Aerial crown-view tile of a tropical tree (Barro Colorado Island, Panama), acquired 20240611:
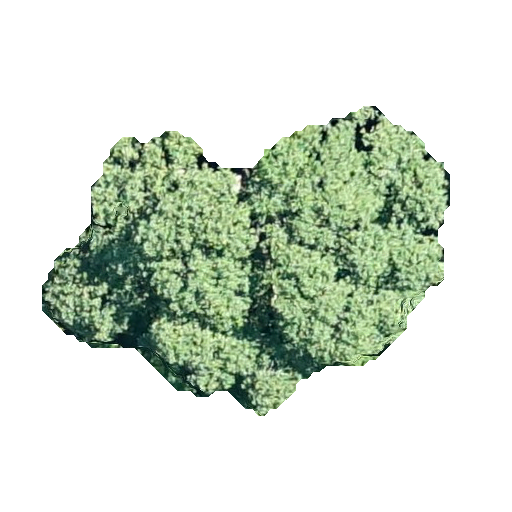
Species: Hieronyma alchorneoides
GBIF accepted scientific name: Hieronyma alchorneoides
Crown area: 129.735 m²